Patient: sex F, age 36
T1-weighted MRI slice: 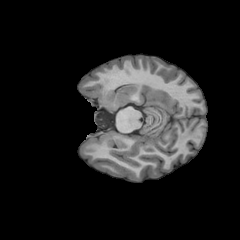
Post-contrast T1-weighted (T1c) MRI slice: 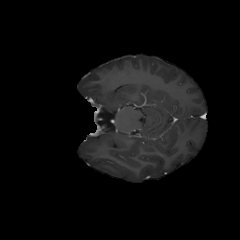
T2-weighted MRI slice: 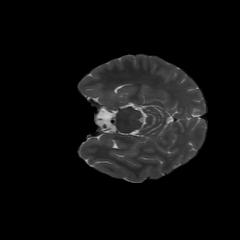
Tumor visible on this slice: no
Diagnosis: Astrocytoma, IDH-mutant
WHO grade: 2